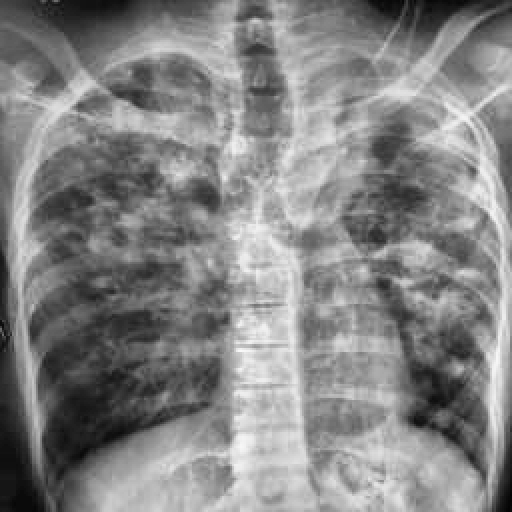
Finding: TUBERCULOSIS